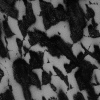
Atmospheric dust classification: not_dusty